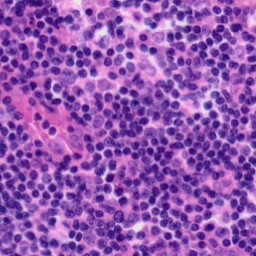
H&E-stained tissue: Tonsil